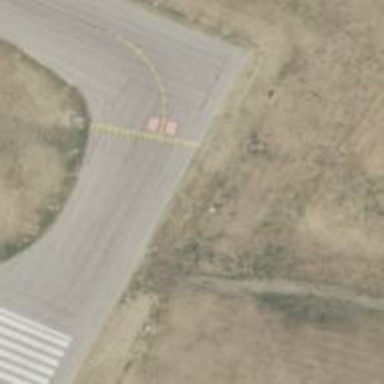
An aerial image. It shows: Image of taxiway at airport.